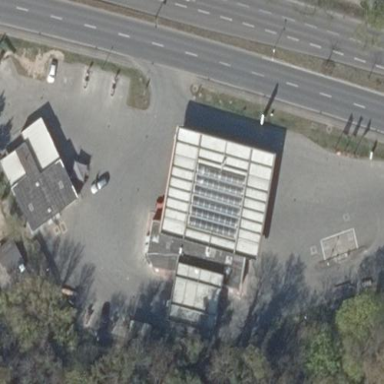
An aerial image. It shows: View of roof of building.